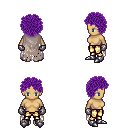
a pixel art fantasy rpg character, female body template, human, tanned skin, gray tattered cape, gold greaves, purple curly afro hairstyle, metal gloves, metal boots, four views (front, back, left, right), 2x2 character sprite sheet, small pixel art, hard edges, no anti-aliasing